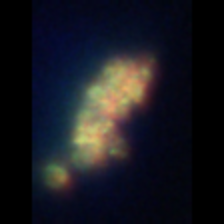
Taxon: Unknown_detritus
Group: Unknown